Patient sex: M
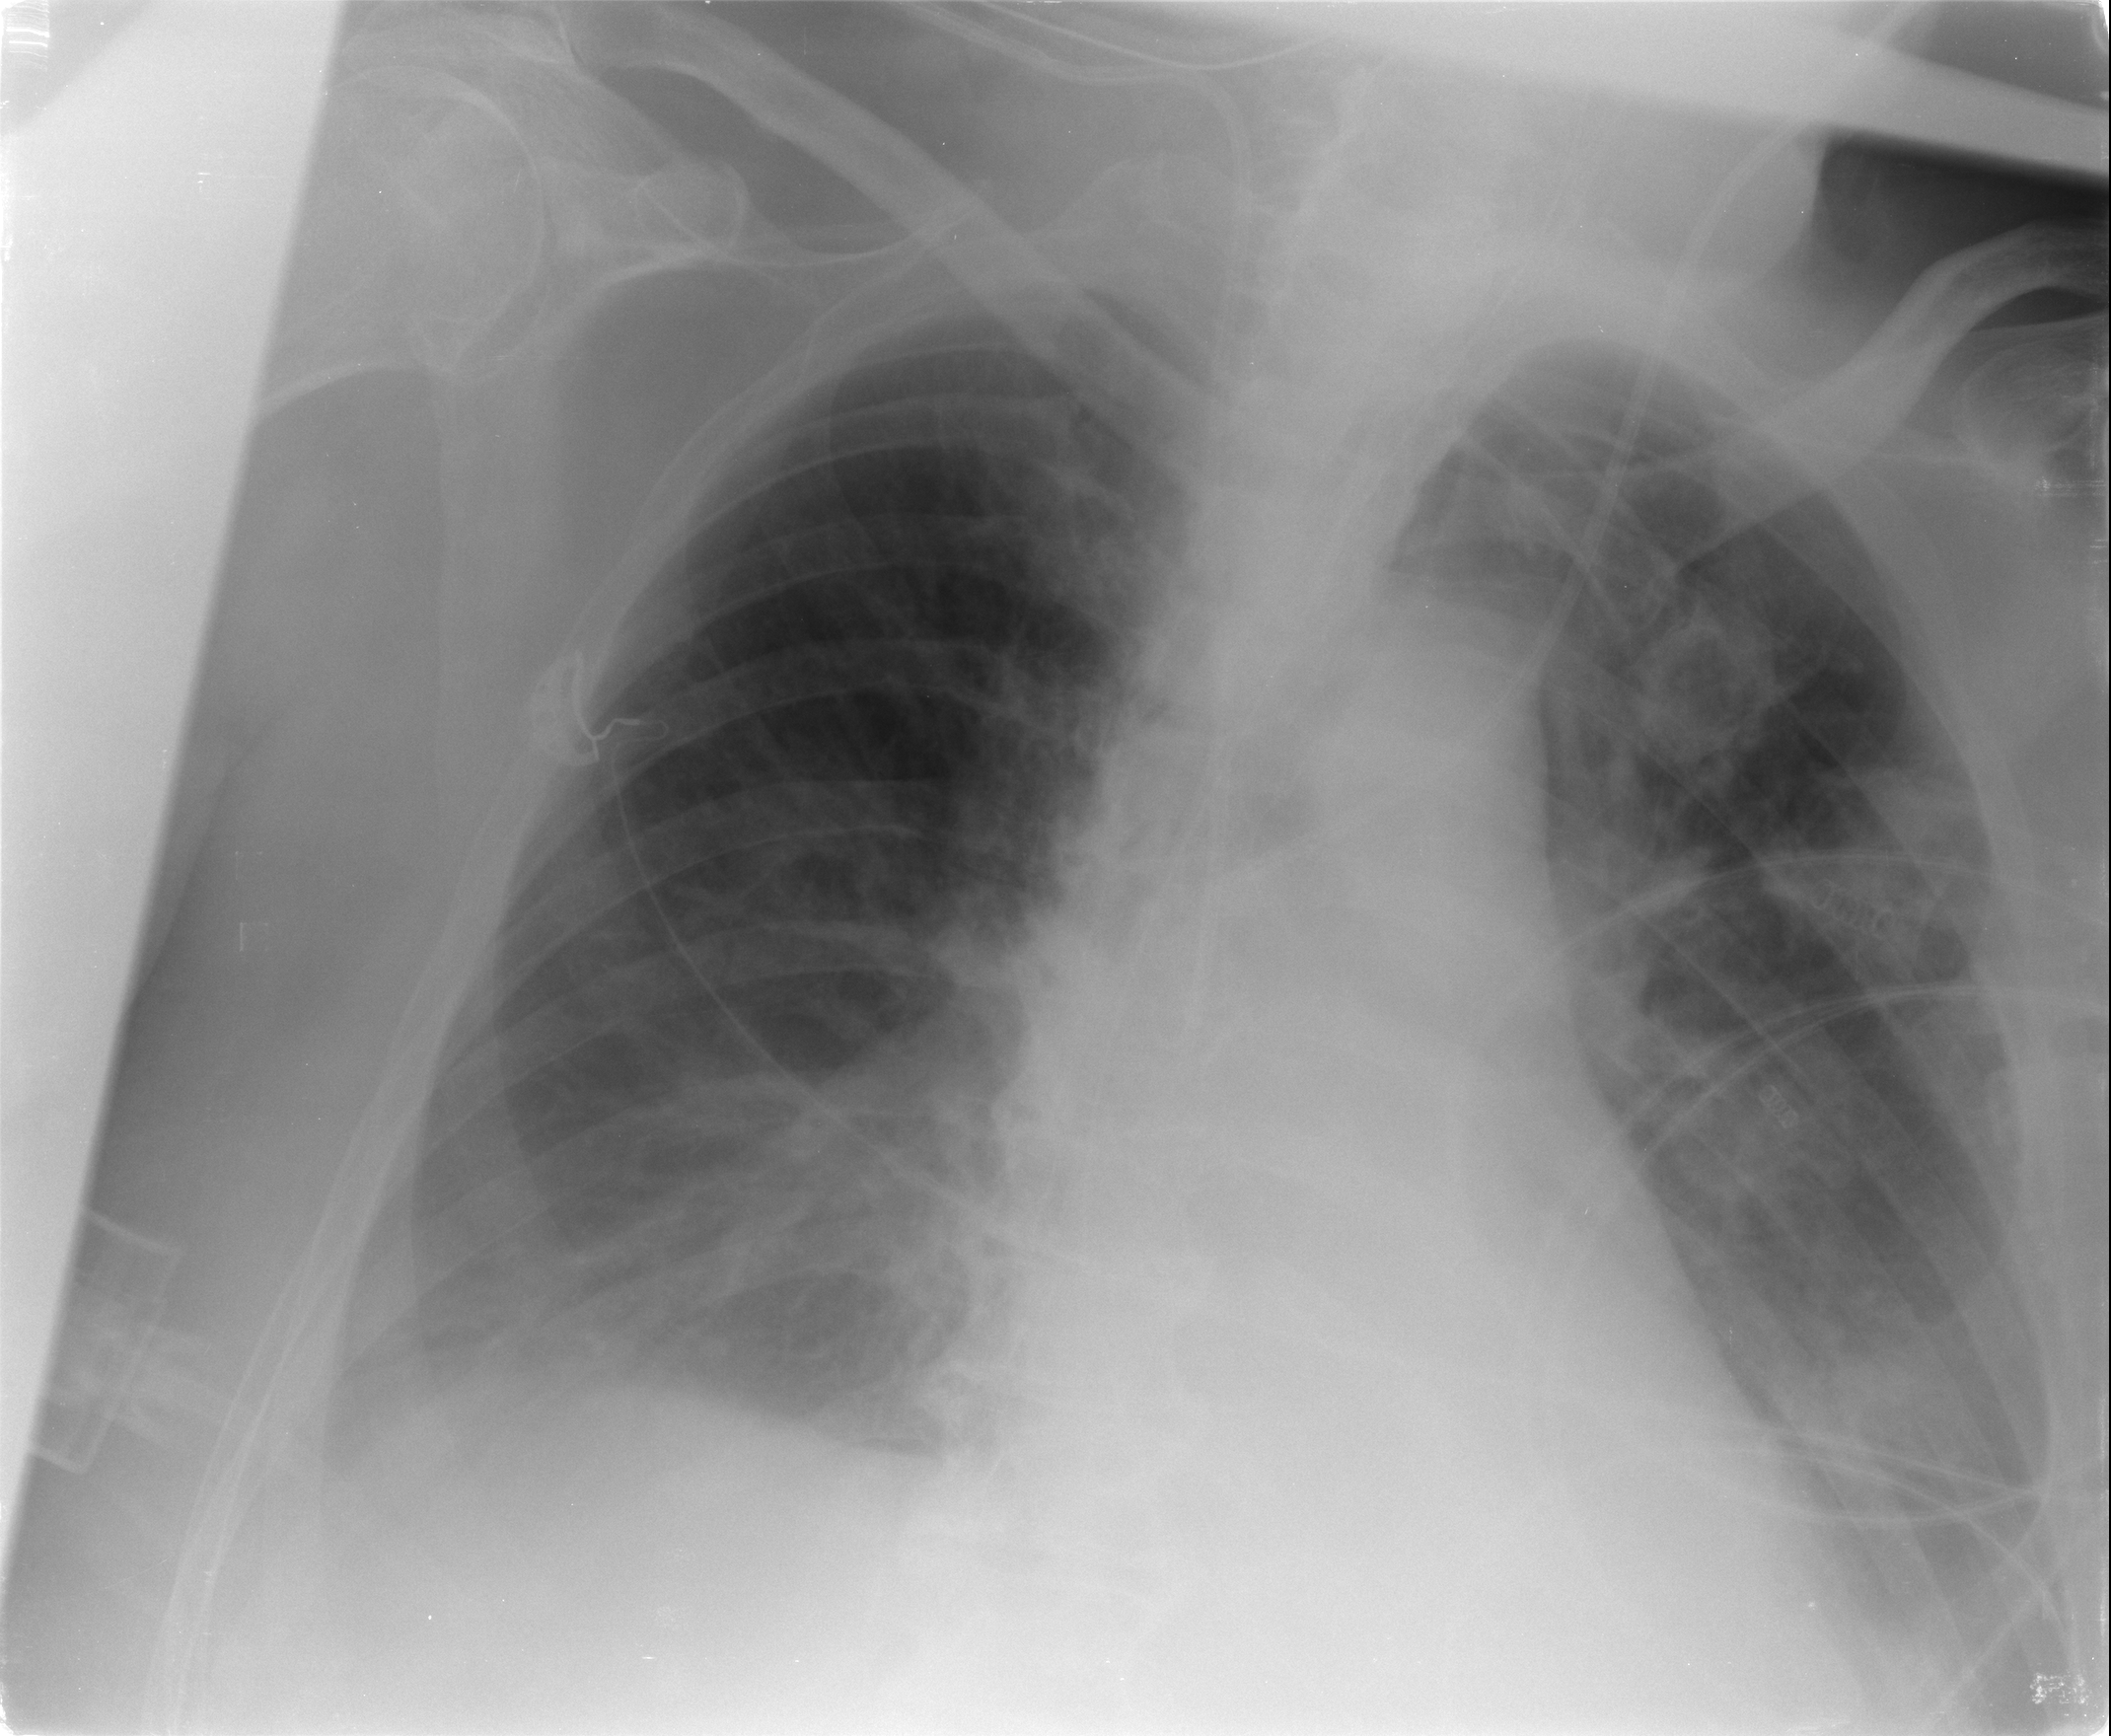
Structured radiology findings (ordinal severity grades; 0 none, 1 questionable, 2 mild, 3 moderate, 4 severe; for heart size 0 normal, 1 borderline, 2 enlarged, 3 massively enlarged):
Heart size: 0
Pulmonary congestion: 2
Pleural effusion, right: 2
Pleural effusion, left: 0
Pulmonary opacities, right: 2
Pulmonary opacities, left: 2
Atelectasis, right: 2
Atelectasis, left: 0